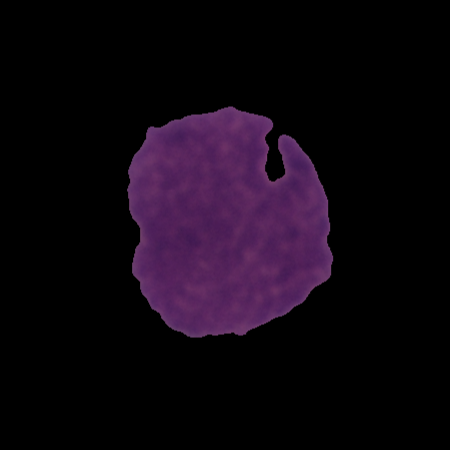
Label: cancer